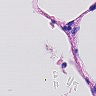
Metastatic tissue present: no